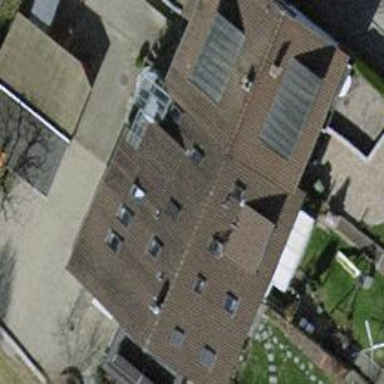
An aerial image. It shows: Building with gabled roof.